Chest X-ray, AP view. Patient: 44 years old, sex M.
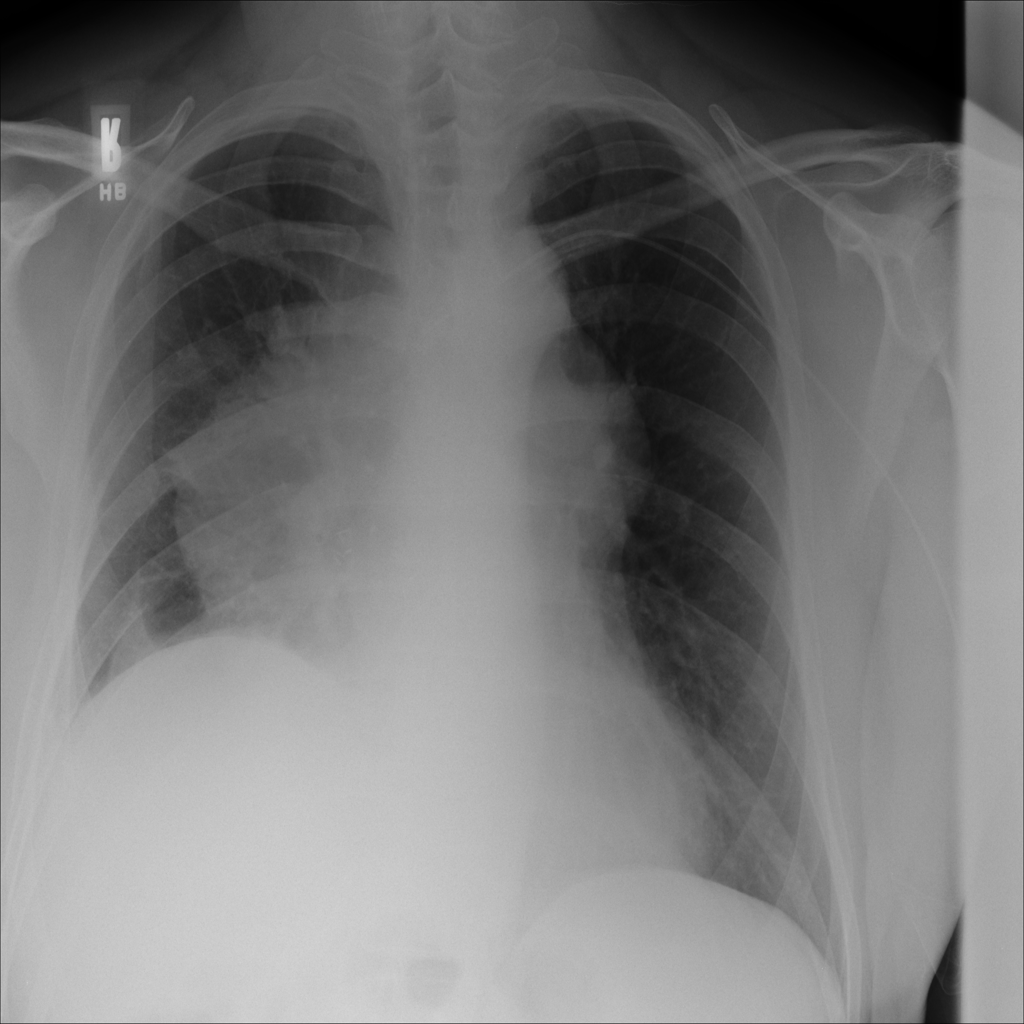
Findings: No Finding